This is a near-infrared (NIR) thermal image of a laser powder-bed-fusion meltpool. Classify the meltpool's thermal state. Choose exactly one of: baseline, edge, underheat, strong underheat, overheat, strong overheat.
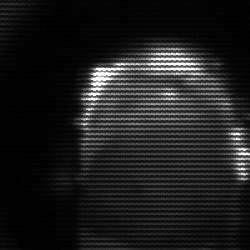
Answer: baseline